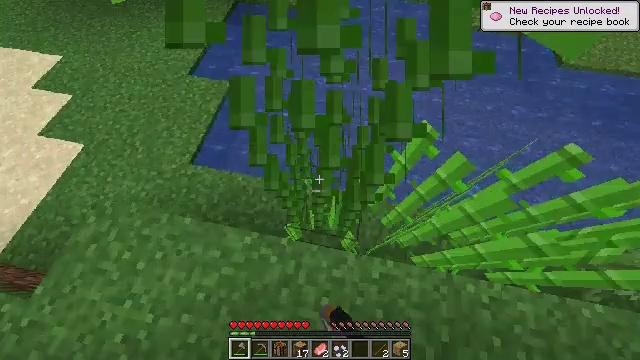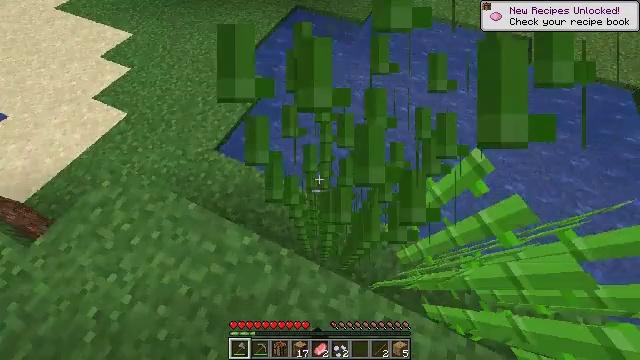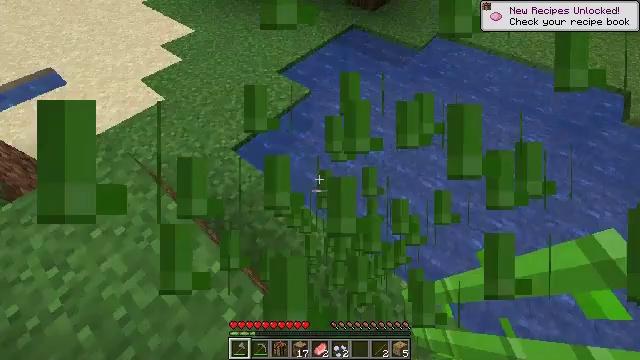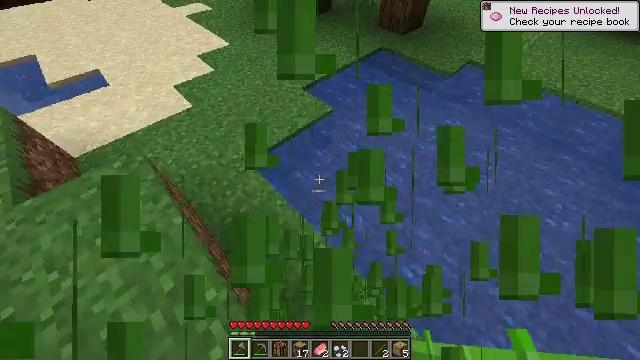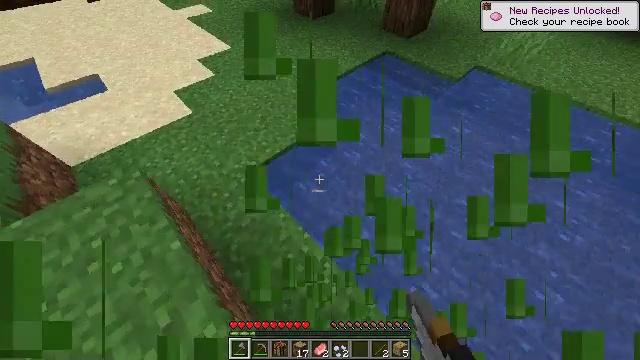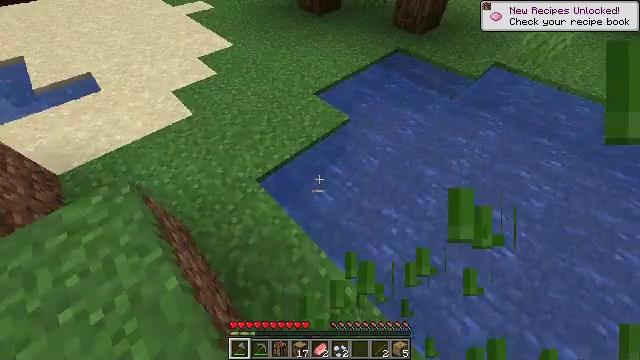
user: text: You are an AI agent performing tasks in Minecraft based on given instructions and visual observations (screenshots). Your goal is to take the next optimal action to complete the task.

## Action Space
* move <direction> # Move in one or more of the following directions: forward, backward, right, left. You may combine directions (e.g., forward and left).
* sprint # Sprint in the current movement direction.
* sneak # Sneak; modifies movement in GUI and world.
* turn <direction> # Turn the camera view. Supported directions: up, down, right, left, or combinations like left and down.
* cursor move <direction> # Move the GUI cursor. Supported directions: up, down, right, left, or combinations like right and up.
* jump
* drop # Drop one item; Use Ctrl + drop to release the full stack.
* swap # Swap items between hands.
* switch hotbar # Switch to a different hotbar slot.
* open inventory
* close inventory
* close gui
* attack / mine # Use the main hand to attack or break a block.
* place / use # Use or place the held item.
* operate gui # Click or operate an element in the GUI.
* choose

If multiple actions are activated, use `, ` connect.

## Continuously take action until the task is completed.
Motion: motion action
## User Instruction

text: Collect sugar cane near water sources.
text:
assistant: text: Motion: move forward, sprint, turn left and up, attack / mine
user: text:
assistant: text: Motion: move forward and move left, sprint, turn left and up, attack / mine
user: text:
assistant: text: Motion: move forward and move left, sprint, turn left and up, attack / mine
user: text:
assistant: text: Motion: move forward and move left, sprint, attack / mine
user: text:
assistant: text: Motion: move forward and move left, sprint, attack / mine
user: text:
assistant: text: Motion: sprint, attack / mine